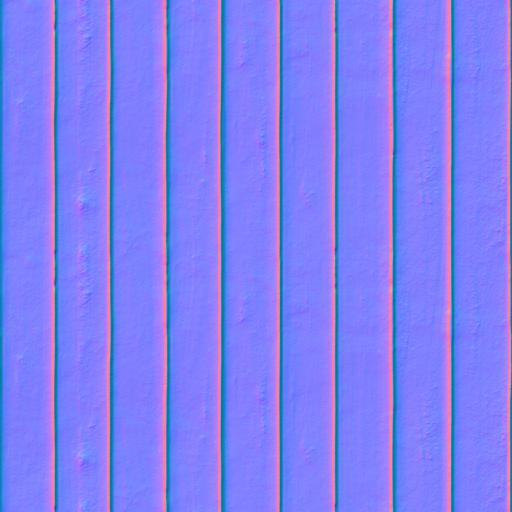
planks smooth wood wooden